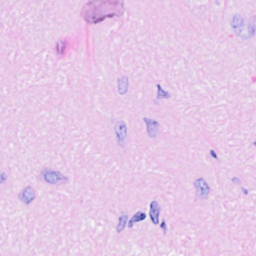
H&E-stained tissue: Breast